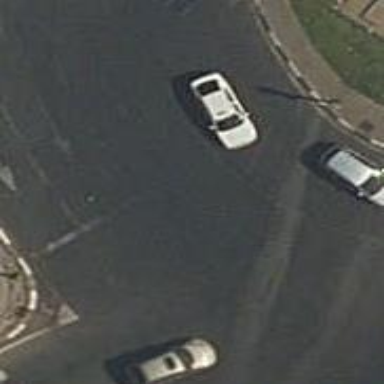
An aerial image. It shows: Road with traffic signals.